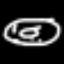
Label: donut